Interaction volume radius: 10 \u00c5
Interaction volume height: 10 \u00c5
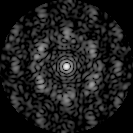
Disorder parameter: 0.6955